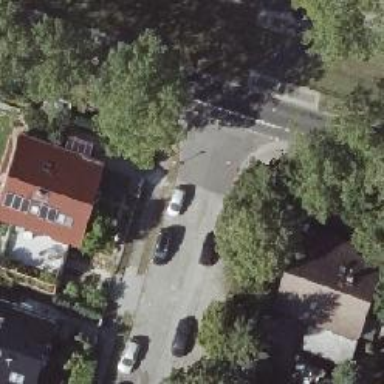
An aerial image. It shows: Residential road with asphalt surface. There are sidewalks on both sides of the road.